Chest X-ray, PA view. Patient: 47 years old, sex F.
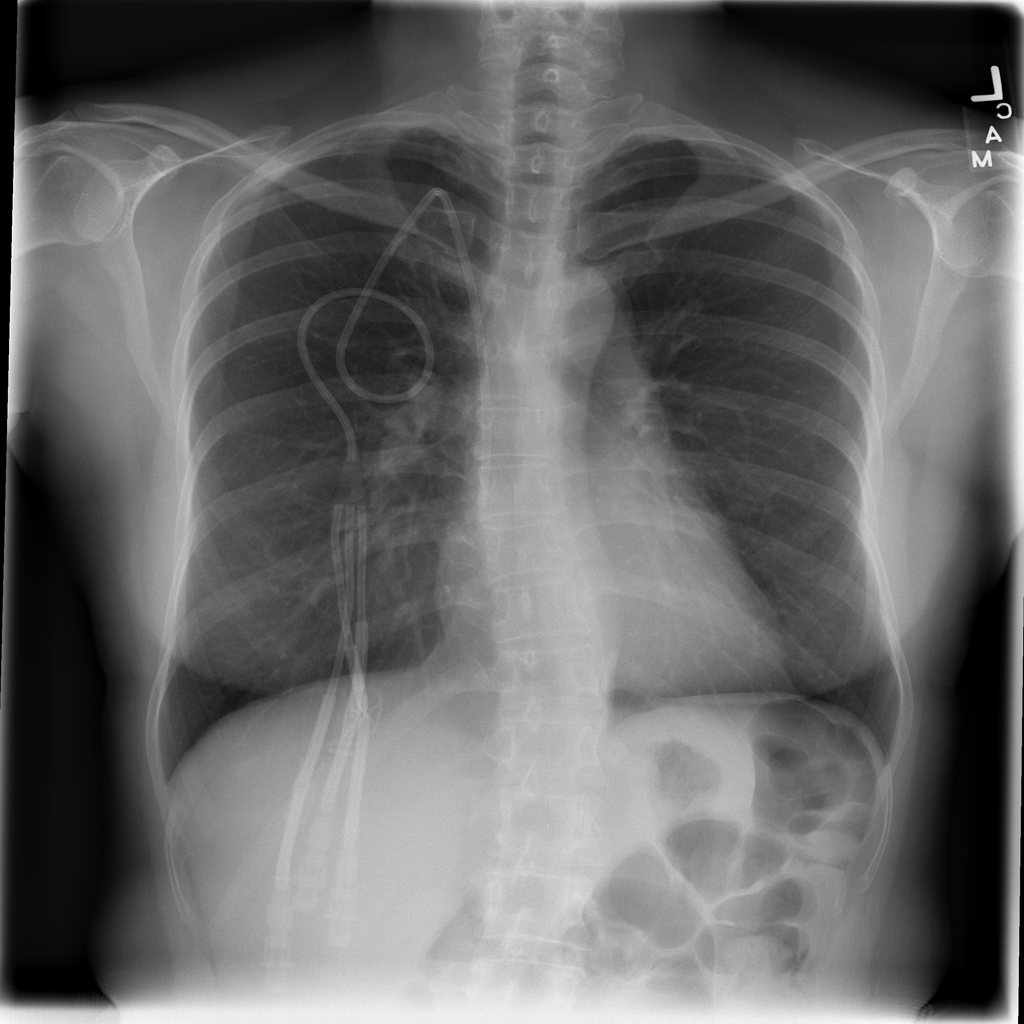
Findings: No Finding